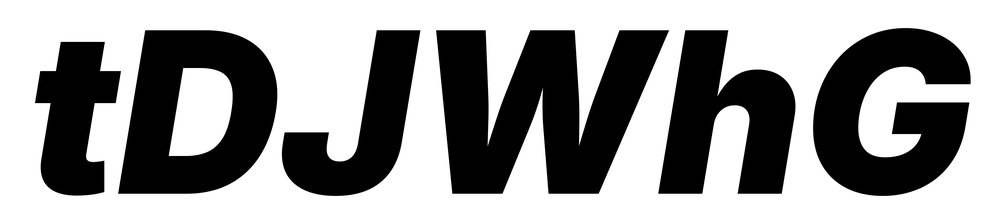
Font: Inter-Italic_Black_Italic